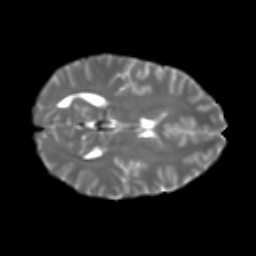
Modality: T2w
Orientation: axial
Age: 28
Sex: female
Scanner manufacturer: ge
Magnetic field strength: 3 T
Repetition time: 7.8 s
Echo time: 0.0606 s